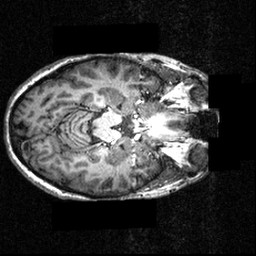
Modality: T1w
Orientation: axial
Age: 26
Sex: female
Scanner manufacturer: siemens
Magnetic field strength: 3.951 T
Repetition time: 1.5 s
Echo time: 0.00335 s